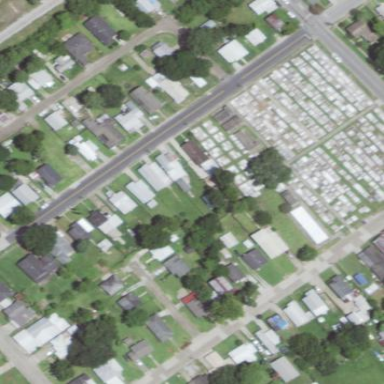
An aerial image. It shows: Cemetery.